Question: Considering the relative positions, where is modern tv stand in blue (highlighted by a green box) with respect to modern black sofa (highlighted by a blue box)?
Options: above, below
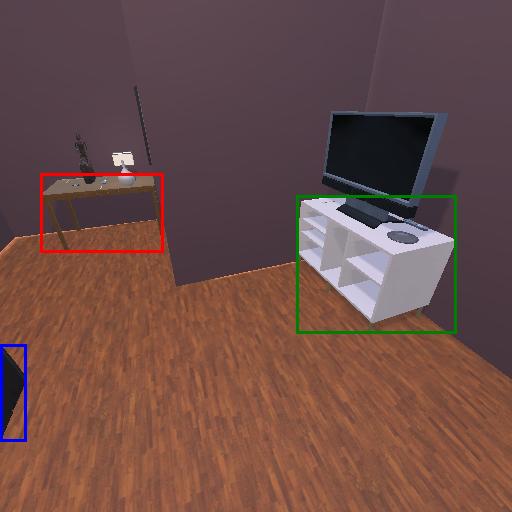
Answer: above